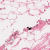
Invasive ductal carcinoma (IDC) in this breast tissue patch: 0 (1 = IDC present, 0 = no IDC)